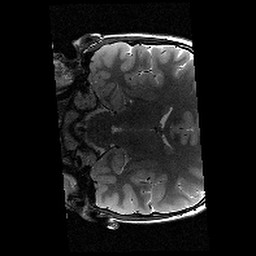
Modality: T2w
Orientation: coronal
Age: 12
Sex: male
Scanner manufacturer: siemens
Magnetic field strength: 3 T
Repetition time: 9.23 s
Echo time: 0.067 s